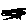
Label: zigzag